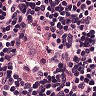
Metastatic tissue present: no